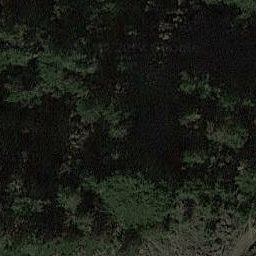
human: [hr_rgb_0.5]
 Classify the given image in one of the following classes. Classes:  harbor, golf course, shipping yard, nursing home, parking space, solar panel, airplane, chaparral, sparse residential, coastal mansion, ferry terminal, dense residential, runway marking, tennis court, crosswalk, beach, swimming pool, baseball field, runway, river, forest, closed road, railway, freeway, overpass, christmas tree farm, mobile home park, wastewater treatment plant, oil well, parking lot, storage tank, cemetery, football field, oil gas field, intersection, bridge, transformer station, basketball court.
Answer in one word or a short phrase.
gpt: forest